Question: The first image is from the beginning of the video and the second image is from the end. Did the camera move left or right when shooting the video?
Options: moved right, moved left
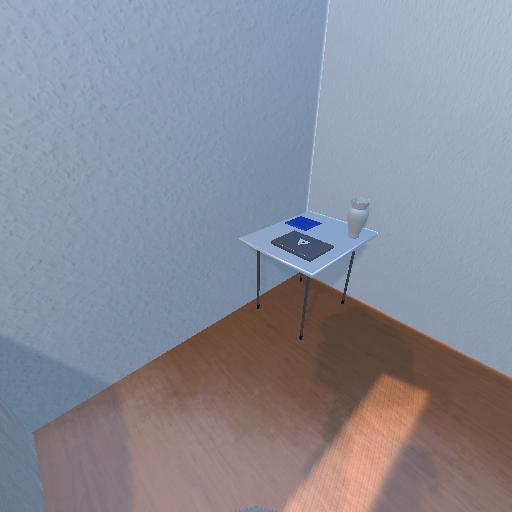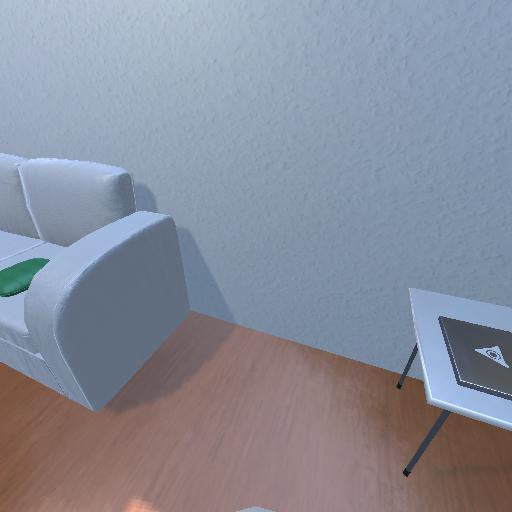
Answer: moved right